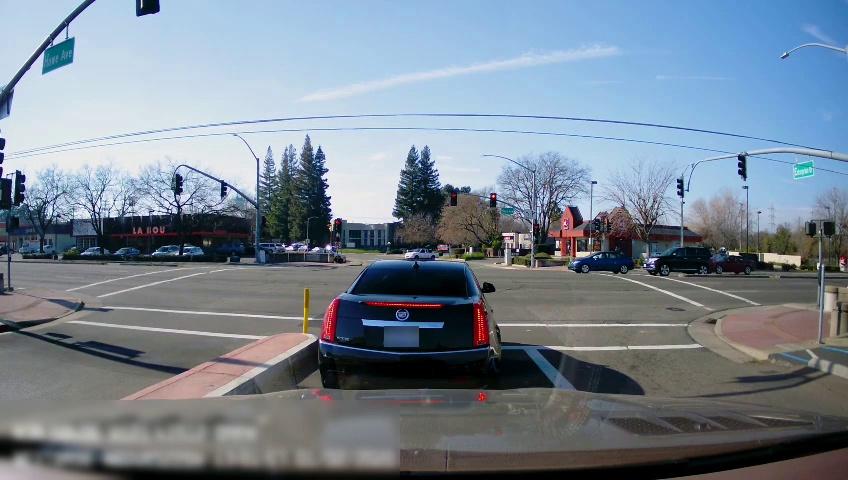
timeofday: Day
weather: Sunny
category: Drivable Space
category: Vehicles | SUV
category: Vehicles | Car
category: Vehicles | Truck
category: Vehicles | Car
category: Vehicles | Car
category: Vehicles | Car
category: Vehicles | Car
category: Vehicles | Car
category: Vehicles | Car
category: Lanes | Opposite Lane
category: Lanes | Current Lane
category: Traffic | Lights
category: Traffic | Signs
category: Traffic | Lights
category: Traffic | Lights
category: Traffic | Lights
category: Traffic | Lights
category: Traffic | Lights
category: Traffic | Lights
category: Traffic | Lights
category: Traffic | Lights
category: Traffic | Signs
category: Traffic | Lights
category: Traffic | Lights
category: Traffic | Lights
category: Traffic | Lights
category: Traffic | Lights
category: Traffic | Signs
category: Traffic | Lights
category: Traffic | Lights
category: Traffic | Lights